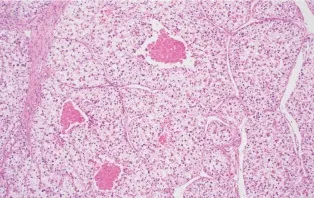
Photomicrographs of hematoxylin and eosin-stained sections exhibiting:. Variable tumor architecture, and ,necrosis (40x).
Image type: pathology (h&e)